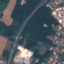
Label: Highway